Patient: sex M, age 62
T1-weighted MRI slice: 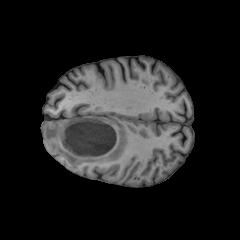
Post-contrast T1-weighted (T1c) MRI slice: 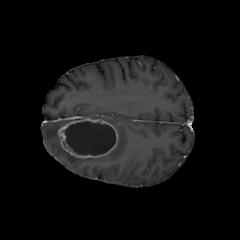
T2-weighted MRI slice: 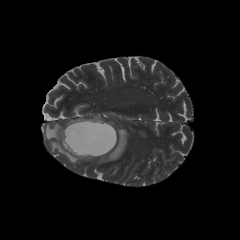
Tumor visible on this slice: yes
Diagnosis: Glioblastoma, IDH-wildtype
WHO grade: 4